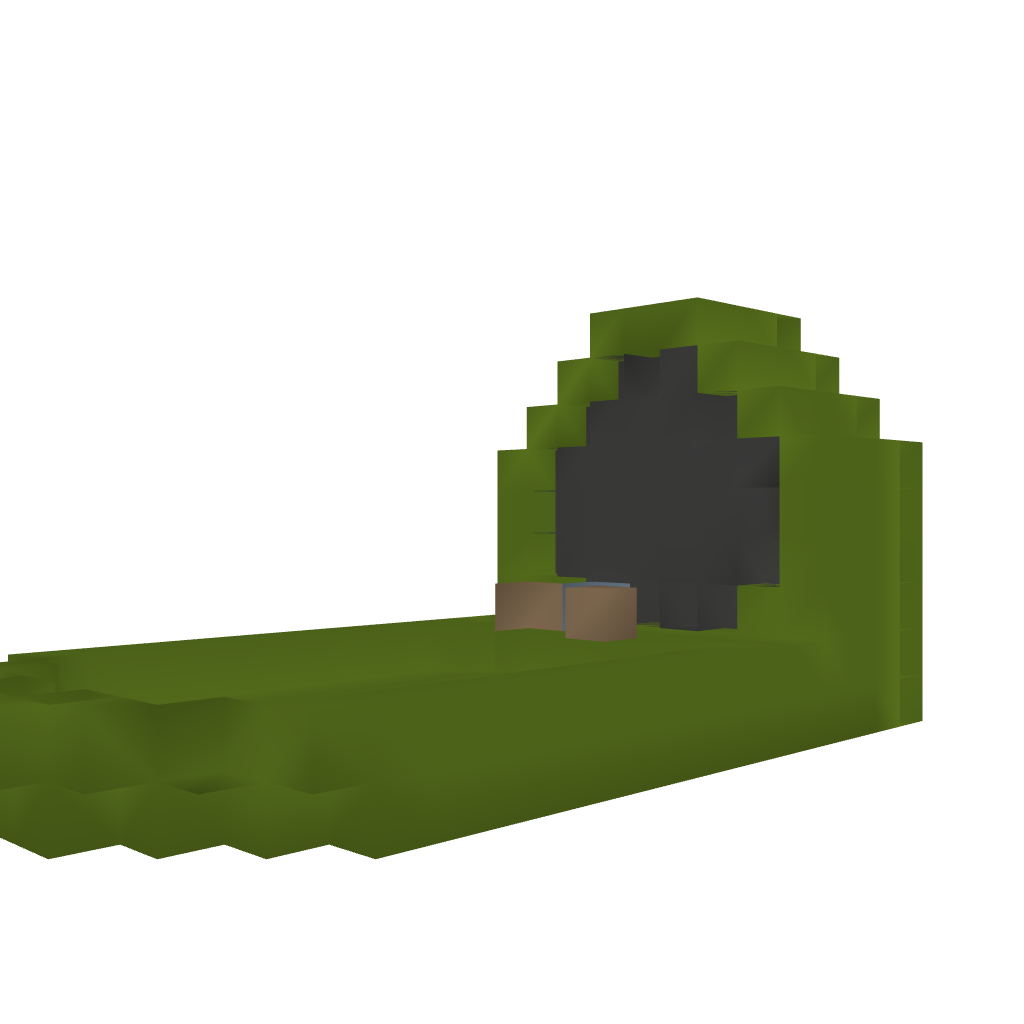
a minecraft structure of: Airboat